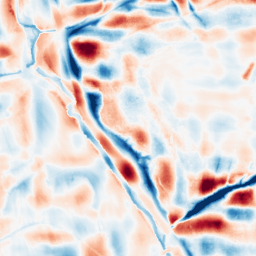
Category: wavelet
Decomposition family: wavelet_dwt
Decomposition parameters: wavelet: db4
level: 5
Upsampling method: sinc_hamming
Upsampling parameters: scale: 2
kernel_size: 4
Upsampling scale: 2